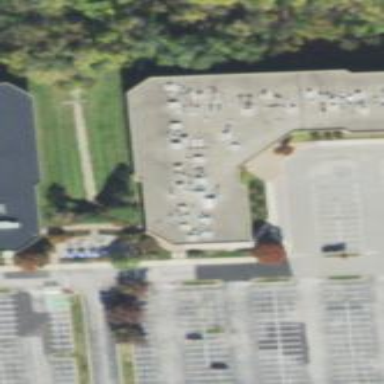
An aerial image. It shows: Commercial building with flat roof.